Field crop: maize
Growth stage: 2
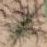
Species: salsola